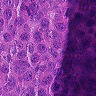
Metastatic tissue present: yes